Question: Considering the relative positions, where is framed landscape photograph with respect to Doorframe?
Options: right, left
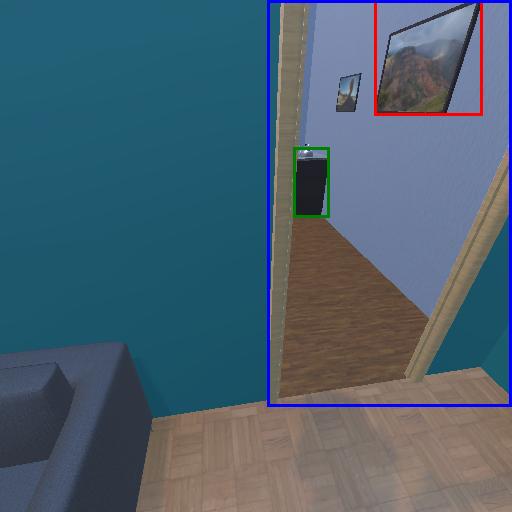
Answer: right